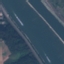
Land use / land cover: River